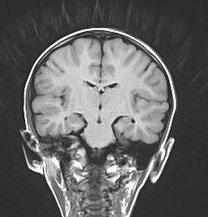
Label: notumor